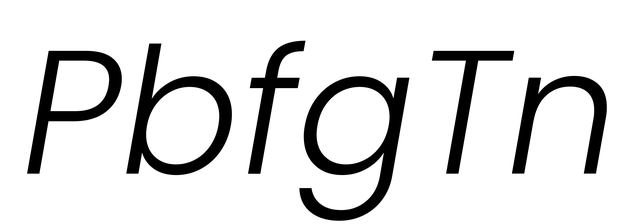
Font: Poppins-LightItalic